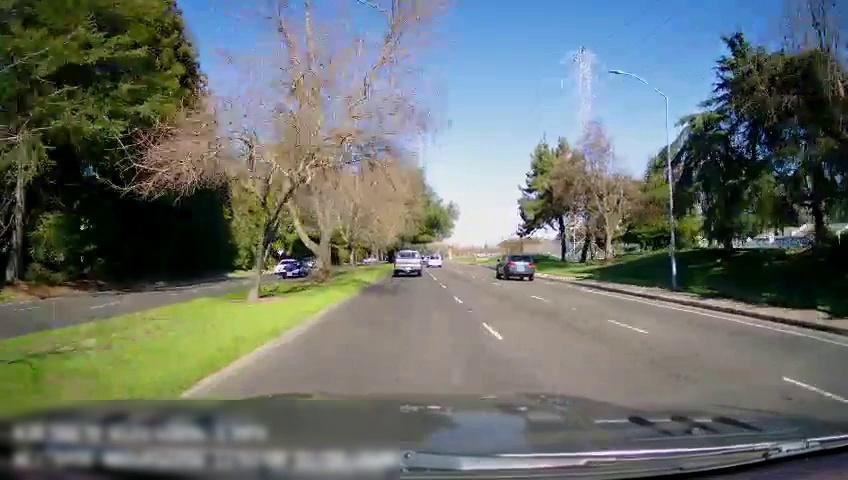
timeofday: Day
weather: Sunny
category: Drivable Space
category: Drivable Space
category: Vehicles | Car
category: Vehicles | Car
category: Vehicles | Truck
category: Vehicles | Car
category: Vehicles | Car
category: Lanes | Current Lane
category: Lanes | Alternate Lane
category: Lanes | Alternate Lane